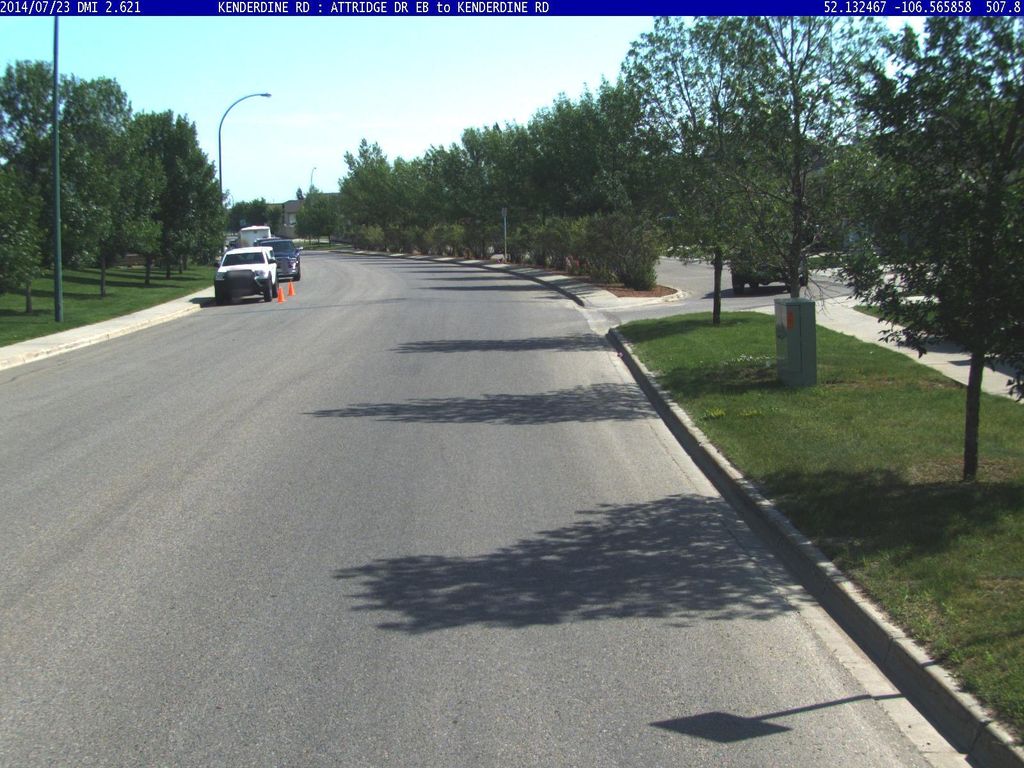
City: saskatoon